Question: I generated a scaffold called 'rounds'. Here is what my 'JapasController' looks like:
'''
class JapasController < ApplicationController
before_action :set_japa, only: [:show, :edit, :update, :destroy]
before_action :correct_user, only: [:edit, :update, :destroy]
before_action :authenticate_user!, except: [:index, :show]
def index
@japas = Japa.all
@users = User.all
end
def show
end
def new
@japa = current_user.japas.build
end
def edit
end
def create
@japa = current_user.japas.build(japa_params)
respond_to do |format|
if @japa.save
format.html { redirect_to @japa, notice: 'Japa was successfully created.' }
format.json { render :show, status: :created, location: @japa }
else
format.html { render :new }
format.json { render json: @japa.errors, status: :unprocessable_entity }
end
end
end
def update
respond_to do |format|
if @japa.update(japa_params)
format.html { redirect_to @japa, notice: 'Japa was successfully updated.' }
format.json { render :show, status: :ok, location: @japa }
else
format.html { render :edit }
format.json { render json: @japa.errors, status: :unprocessable_entity }
end
end
end
def destroy
@japa.destroy
respond_to do |format|
format.html { redirect_to japas_url, notice: 'Japa was successfully destroyed.' }
format.json { head :no_content }
end
end
private
# Use callbacks to share common setup or constraints between actions.
def set_japa
@japa = Japa.find(params[:id])
end
def correct_user
@japa = current_user.japas.find_by(id: params[:id])
redirect_to japas_path, notice: "Not authorized to edit this japacount" if @japa.nil?
end
# Never trust parameters from the scary internet, only allow the white list through.
def japa_params
params.require(:japa).permit(:rounds, :comment, :user_id)
end
end
'''
Japa Model:
'''
class Japa < ActiveRecord::Base
belongs_to :user
end
'''
User Model:
'''
class User < ActiveRecord::Base
devise :database_authenticatable, :registerable,
:recoverable, :rememberable, :trackable, :validatable
has_many :japas
end
'''
Here is my index template for 'Japas':
'''
<p id="notice"><%= notice %></p>
<center>
<h1>Listing Japa</h1>
<table class = 'table table-hover' style = 'width:700px;'>
<thead>
<tr>
<th>Time</th>
<th>Rounds</th>
<th>Goal</th>
<th colspan="3"></th>
</tr>
</thead>
<tbody>
<% @users.each do |user| %>
<tr>
<td><%= user.japas.created_at %></td>
<td><%= user.japas.rounds %></td>
<td> / 16 </td>
<td><%= link_to 'Show', japa %></td>
<% if japa.user == current_user %>
<td><%= link_to 'Edit', edit_japa_path(japa) %></td>
<td><%= link_to 'Destroy', japa, method: :delete, data: { confirm: 'Are you sure?' } %></td>
<%end%>
</tr>
<tr>
<td>Total Sum</td>
</tr>
<% end %>
</tbody>
</table>
</center>
<br>
<% if user_signed_in? %>
<%= link_to 'New Japa', new_japa_path %>
<%end%>
'''
Here is my error message when I load: 'http://localhost:3000/japas'.
'''
NoMethodError in Japas#index
Showing /Users/vvd/Desktop/japacounter/app/views/japas/index.html.erb where line #20 raised:
undefined method 'created_at' for #<User:0x007f981a4536e8>
Extracted source (around line #20):
<% @users.each do |user| %>
<tr>
<td><%= user.japas.created_at %></td>
<td><%= user.japas.rounds %></td>
<td> / 16 </td>
'''
This is a picture of the error page I am receiving:

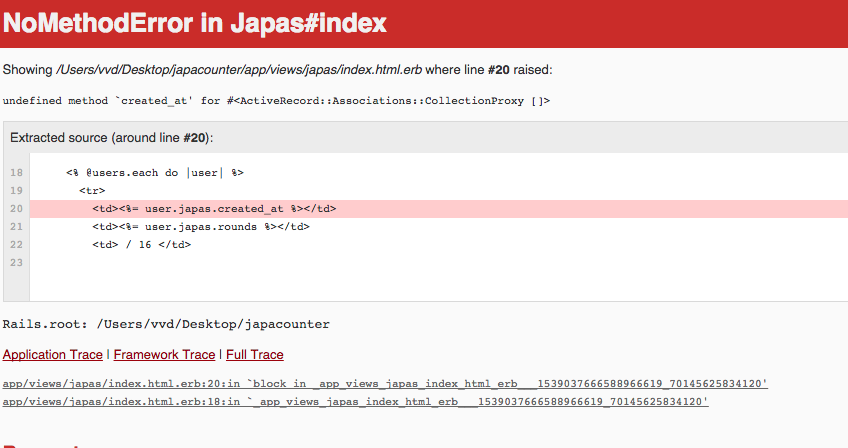
Answer: Based on your requirements on comments you can try this on.
You have to change your controller action as following for getting 'japas' for the 'current_user'
'''
def index
@japas = Japa.where(user_id: current_user.id)
end
'''
And in view iterate with @japas, as following
'''
<% @japas.each do |japa| %>
<tr>
<td><%= japa.created_at %></td>
<td><%= japa.rounds %></td>
</tr>
<% end %>
'''